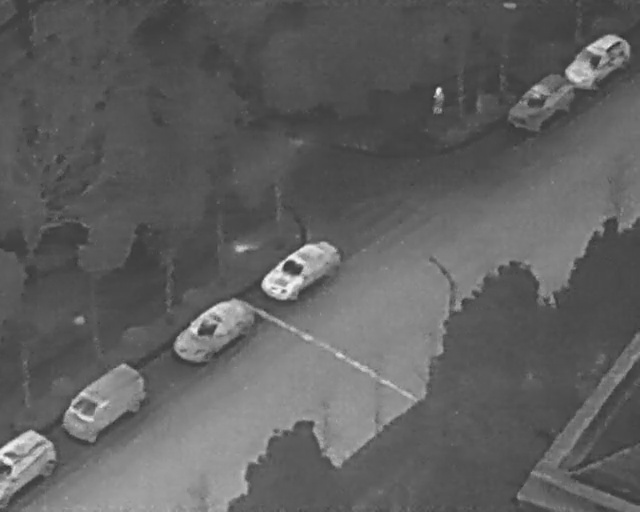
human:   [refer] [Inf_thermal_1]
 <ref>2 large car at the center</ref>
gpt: <box>[[30, 55, 36, 73, 143], [44, 44, 50, 60, 140]]</box>

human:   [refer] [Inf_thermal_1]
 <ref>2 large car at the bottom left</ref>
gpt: <box>[[-1, 85, 10, 96, 2], [12, 69, 20, 87, 143]]</box>

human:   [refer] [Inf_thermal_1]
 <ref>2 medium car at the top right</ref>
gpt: <box>[[78, 16, 90, 24, 47], [87, 8, 98, 14, 48]]</box>